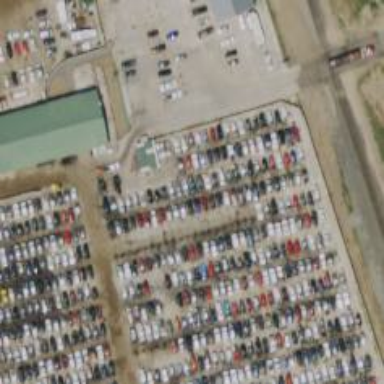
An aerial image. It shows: Scrap yard situated in industrial area.